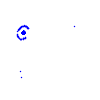
Particle: kaon